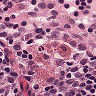
Metastatic tissue present: no